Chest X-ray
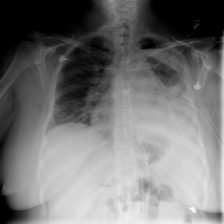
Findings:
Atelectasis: negative
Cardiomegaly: negative
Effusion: negative
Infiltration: negative
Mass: negative
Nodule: negative
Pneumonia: negative
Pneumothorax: negative
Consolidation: negative
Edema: negative
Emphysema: negative
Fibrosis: negative
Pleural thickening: negative
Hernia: negative